Question: I have selected a bunch of data from my access database which one of the fields is a DateTime field.
I'm trying to show it formated in a GridView but when I try:
'''
dtlJob.DataSource = genericDataSet
dtlJob.Fields(2).DataFormatString = "{0:d}"
dtlJob.DataBind()
'''
I get this error on line 2
'''
Error 2 'DataFormatString' is not a member of 'System.Web.UI.WebControls.DataControlField'.
'''
How do I format my data?
## EDIT
This is my DetailsGridView I'm trying t o show off
'''
<asp:DetailsView ID="dtlJob" runat="server" Height="50px" Width="125px">
</asp:DetailsView>
'''
it has nothing but its tags for I'm fetching every data by code from a database. But I want to format the 'Data' Date Field which is appearing like this no more which data it has

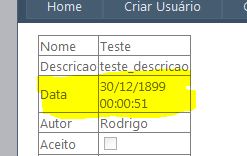
Answer: You have to create a BoundField like the code below.
'''
<asp:DetailsView ID="DetailsView1" runat="server" AutoGenerateRows="false" Height="50px" Width="125px">
<Fields>
<asp:BoundField DataField="Name" HeaderText="Name" />
<asp:BoundField DataField="Age" HeaderText="Age" />
<asp:BoundField DataField="Birth" HeaderText="Birth" DataFormatString="{0:d}" />
</Fields>
</asp:DetailsView>
'''
I hope that helped.
Vicente